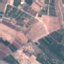
Label: PermanentCrop